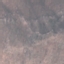
Land use / land cover: HerbaceousVegetation